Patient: sex M, age 57
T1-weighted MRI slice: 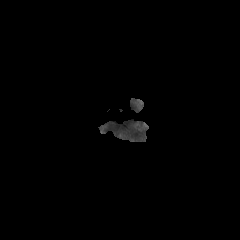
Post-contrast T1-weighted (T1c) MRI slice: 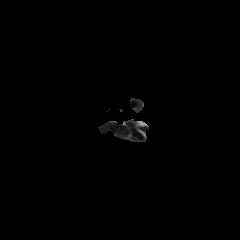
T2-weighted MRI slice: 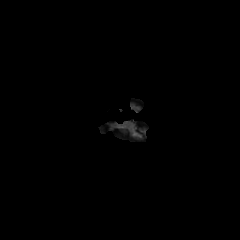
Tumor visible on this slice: no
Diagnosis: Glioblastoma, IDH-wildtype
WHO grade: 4